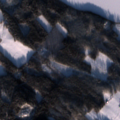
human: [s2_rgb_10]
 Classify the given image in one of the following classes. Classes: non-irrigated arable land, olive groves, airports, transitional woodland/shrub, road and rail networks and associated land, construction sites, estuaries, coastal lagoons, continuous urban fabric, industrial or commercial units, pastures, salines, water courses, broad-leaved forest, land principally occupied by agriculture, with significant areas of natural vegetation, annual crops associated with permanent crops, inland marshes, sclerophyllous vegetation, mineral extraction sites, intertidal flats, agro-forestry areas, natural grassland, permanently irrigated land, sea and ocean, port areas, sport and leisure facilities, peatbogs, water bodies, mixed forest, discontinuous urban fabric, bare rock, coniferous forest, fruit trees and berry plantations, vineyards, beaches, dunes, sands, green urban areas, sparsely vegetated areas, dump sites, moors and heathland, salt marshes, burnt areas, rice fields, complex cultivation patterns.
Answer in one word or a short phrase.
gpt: non-irrigated arable land, land principally occupied by agriculture, with significant areas of natural vegetation, coniferous forest, mixed forest, water bodies